Field crop: maize
Growth stage: 2
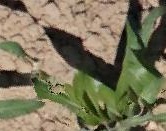
Species: maize